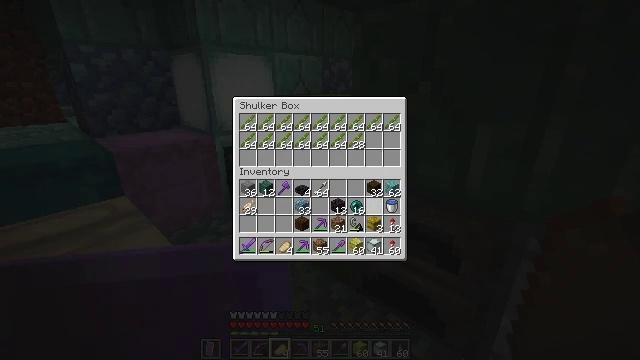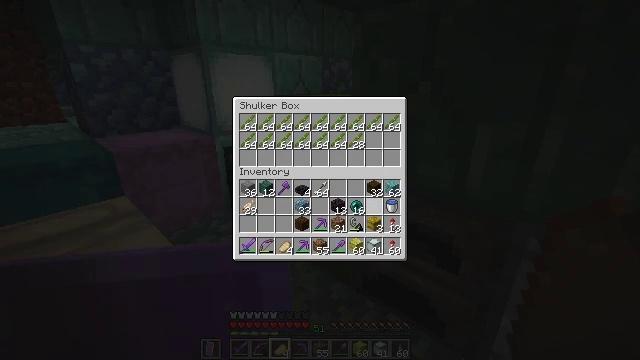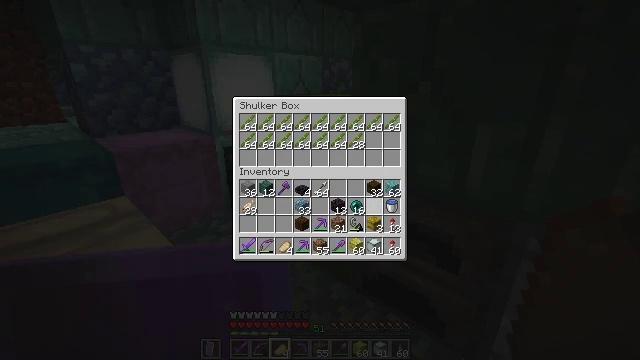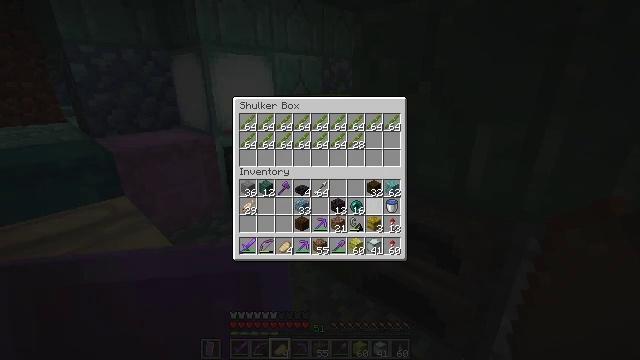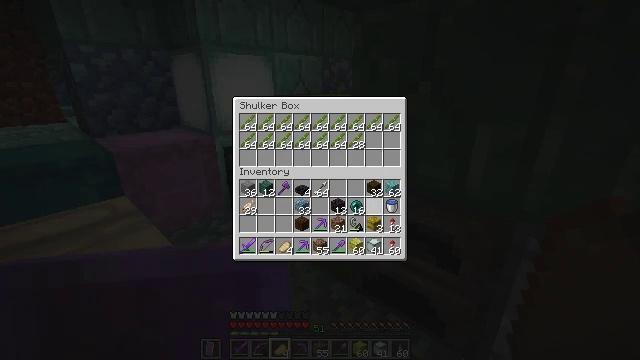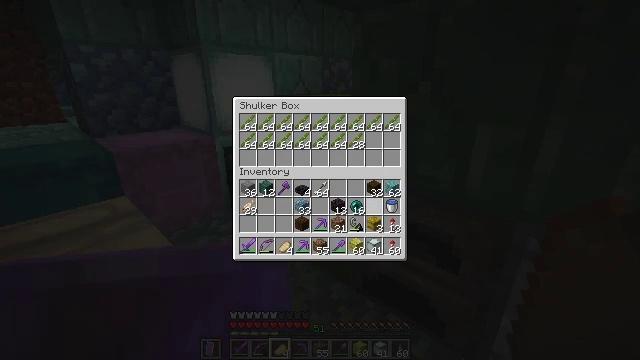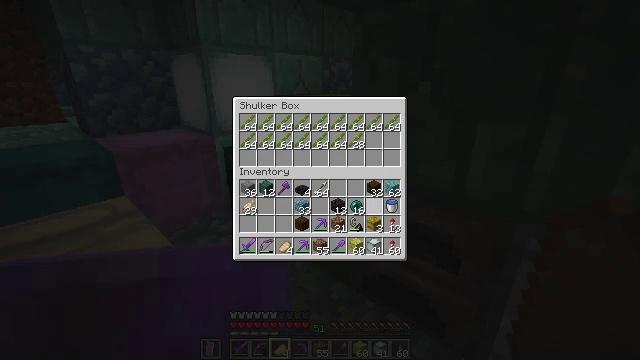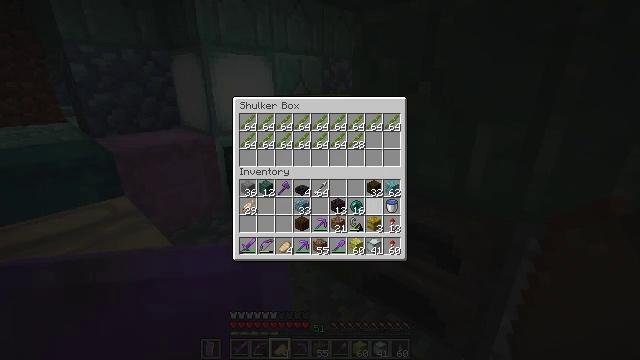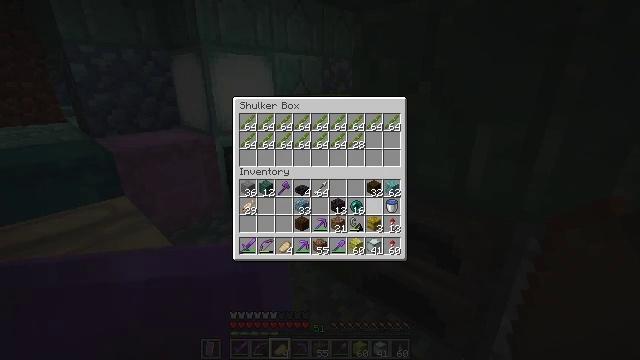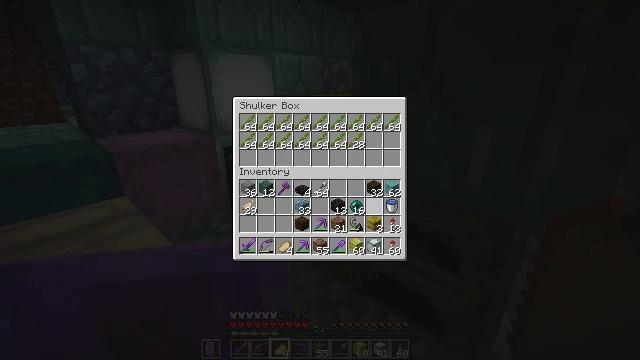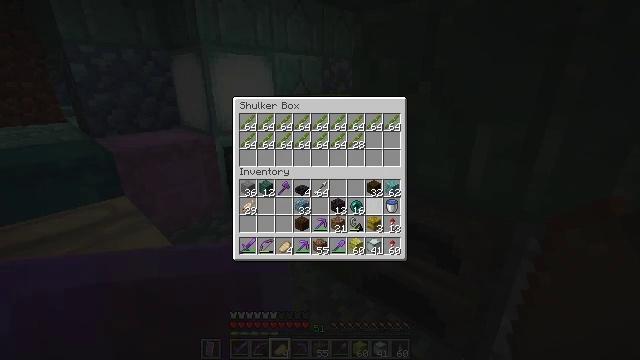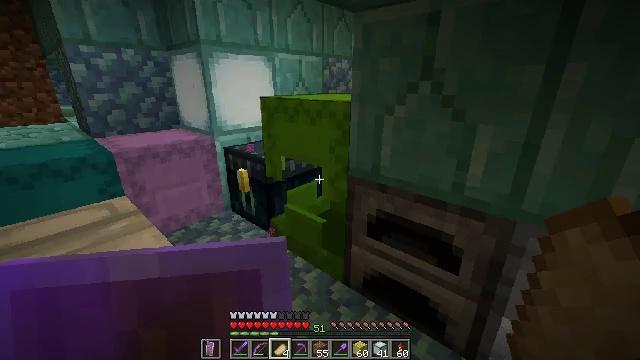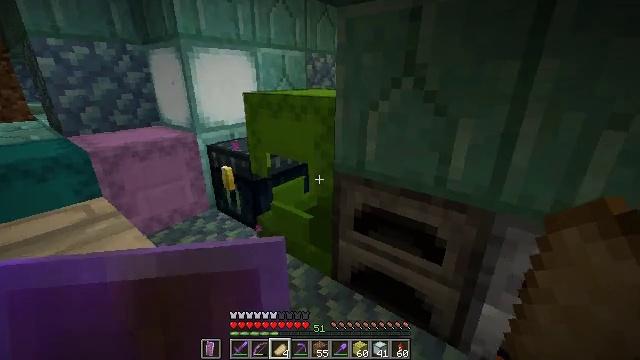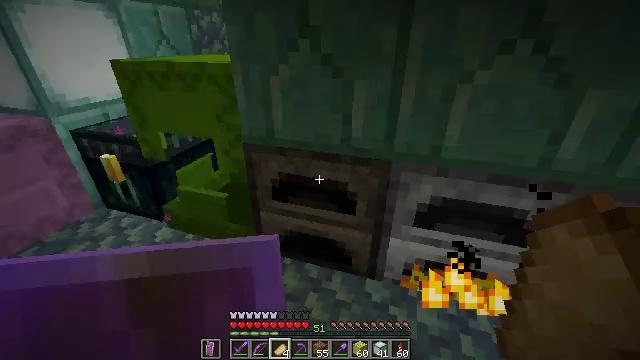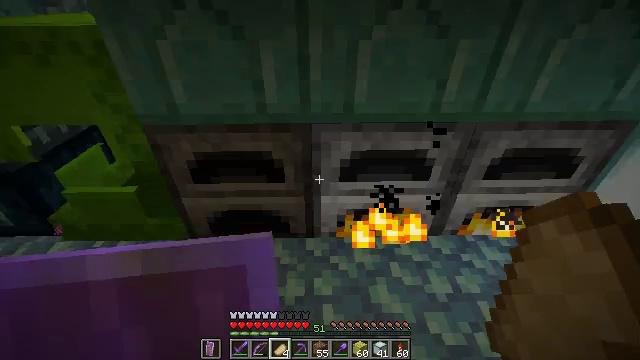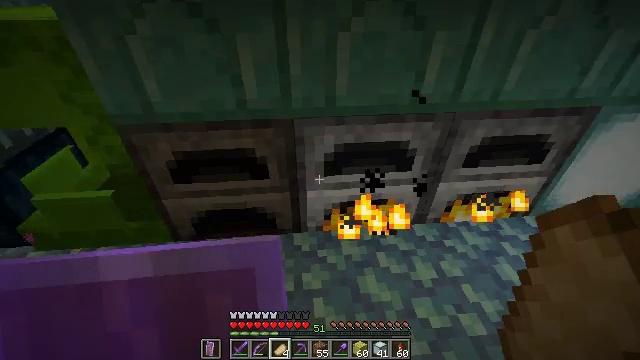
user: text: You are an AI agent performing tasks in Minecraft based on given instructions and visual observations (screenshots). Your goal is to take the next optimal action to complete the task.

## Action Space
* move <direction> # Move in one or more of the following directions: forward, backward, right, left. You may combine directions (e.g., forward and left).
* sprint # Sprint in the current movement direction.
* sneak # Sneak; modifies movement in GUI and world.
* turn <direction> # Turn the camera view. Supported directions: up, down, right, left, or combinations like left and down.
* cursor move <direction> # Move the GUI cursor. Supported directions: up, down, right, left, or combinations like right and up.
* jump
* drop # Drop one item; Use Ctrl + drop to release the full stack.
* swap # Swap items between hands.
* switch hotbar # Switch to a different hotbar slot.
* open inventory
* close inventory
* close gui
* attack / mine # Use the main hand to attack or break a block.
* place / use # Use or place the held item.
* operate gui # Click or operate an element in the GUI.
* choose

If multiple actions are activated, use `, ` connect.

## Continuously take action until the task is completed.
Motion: motion action
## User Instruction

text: craft item sponge
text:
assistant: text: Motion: no_op
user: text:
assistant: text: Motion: no_op
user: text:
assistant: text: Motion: no_op
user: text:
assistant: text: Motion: no_op
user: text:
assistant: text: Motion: no_op
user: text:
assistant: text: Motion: no_op
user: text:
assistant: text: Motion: no_op
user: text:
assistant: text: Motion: no_op
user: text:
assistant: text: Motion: no_op
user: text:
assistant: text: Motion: no_op
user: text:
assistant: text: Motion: no_op
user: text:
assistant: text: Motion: turn right
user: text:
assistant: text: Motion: turn right and down
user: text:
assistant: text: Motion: turn right and down
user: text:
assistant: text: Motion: turn right and down
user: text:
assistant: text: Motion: turn right
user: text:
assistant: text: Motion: no_op
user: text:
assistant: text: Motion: no_op
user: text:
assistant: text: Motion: turn right
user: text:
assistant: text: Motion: no_op
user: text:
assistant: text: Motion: turn right
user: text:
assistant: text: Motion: no_op
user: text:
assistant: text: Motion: use / place
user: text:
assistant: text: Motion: use / place
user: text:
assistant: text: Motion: use / place
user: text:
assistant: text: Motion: no_op
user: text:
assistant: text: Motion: no_op
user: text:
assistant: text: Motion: no_op
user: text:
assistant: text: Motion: no_op
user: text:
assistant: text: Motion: no_op